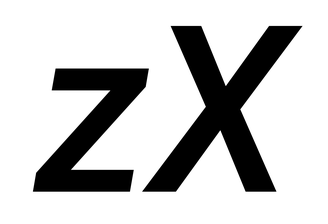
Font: Roboto-Italic_Medium_Italic